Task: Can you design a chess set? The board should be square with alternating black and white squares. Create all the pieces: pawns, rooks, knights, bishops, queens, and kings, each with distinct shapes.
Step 2116:
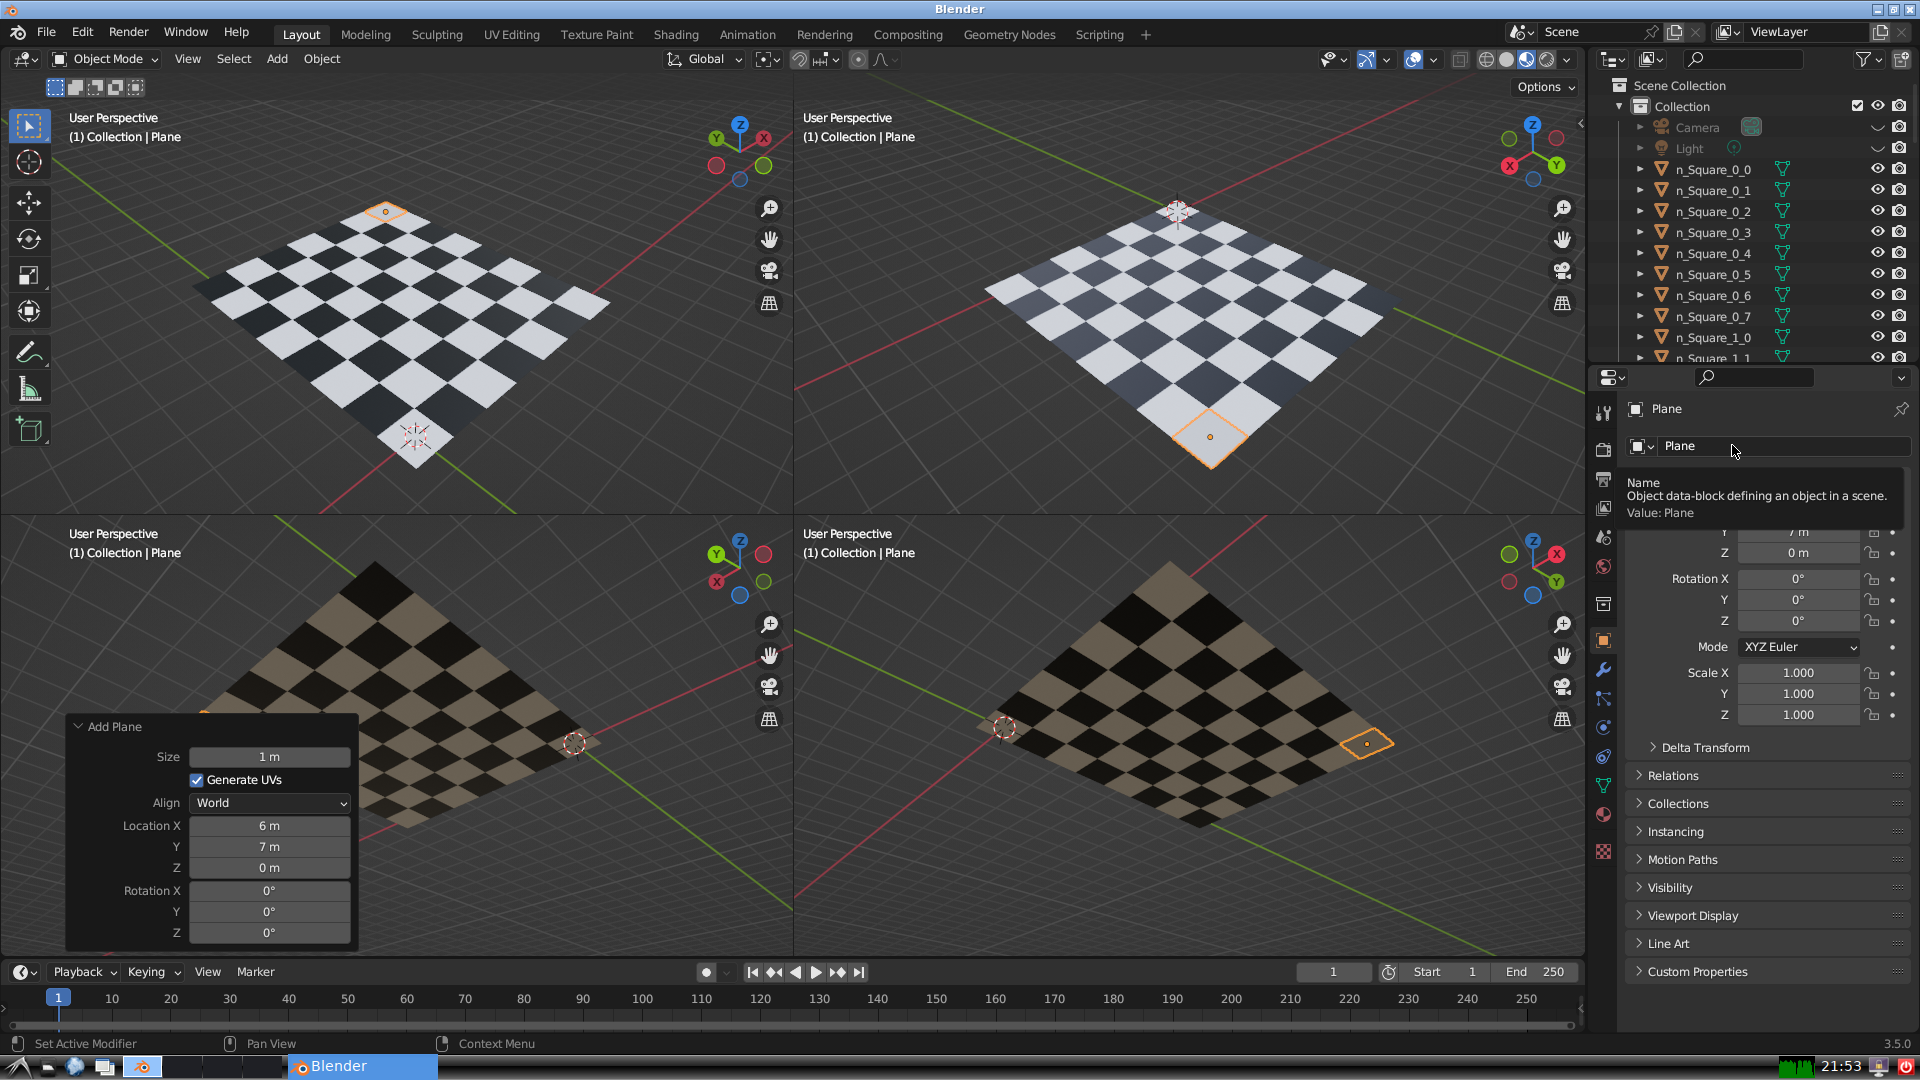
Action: click: no